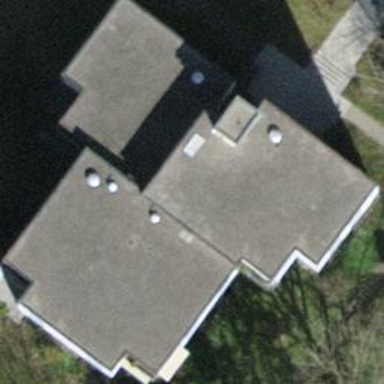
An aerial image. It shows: Flat-roofed apartment building.